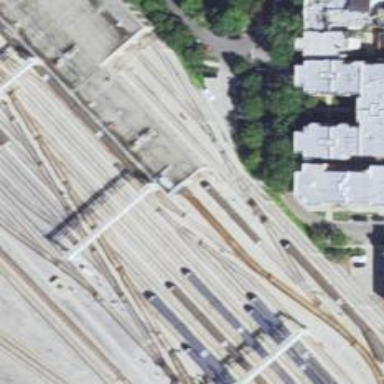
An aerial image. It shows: Building passage tunnel with electrified rail passing through service yard.